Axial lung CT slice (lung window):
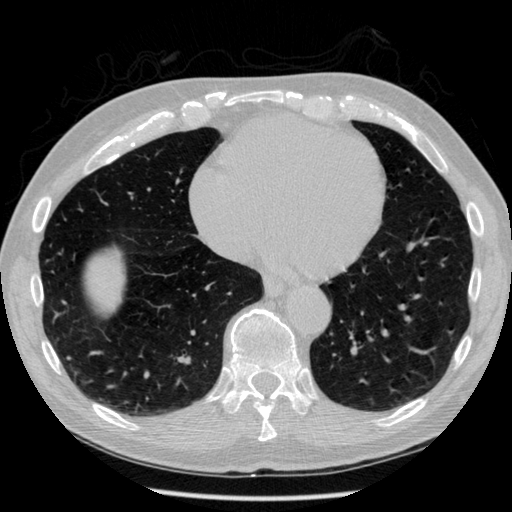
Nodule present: no